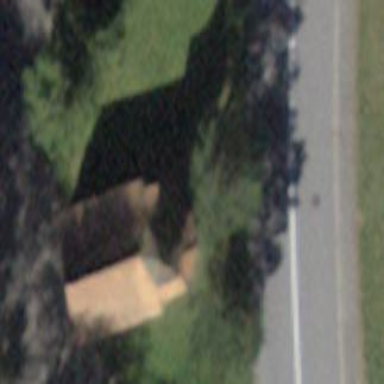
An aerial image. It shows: Building that serves as place of worship.